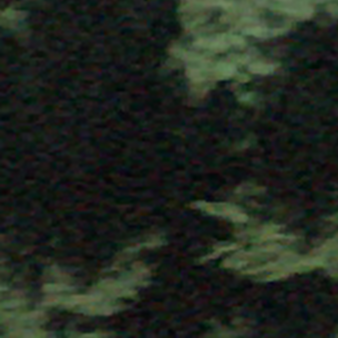
Label: other